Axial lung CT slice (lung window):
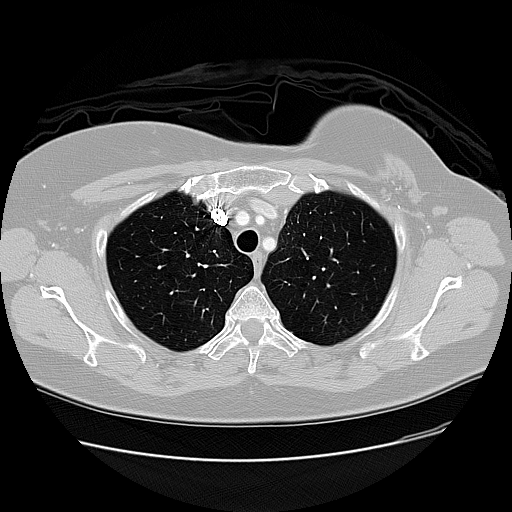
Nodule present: no